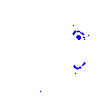
Particle: electron